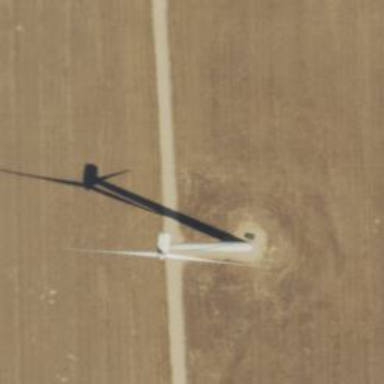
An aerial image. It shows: Wind generator powered by wind. The generator type is horizontal axis and it uses wind turbines.